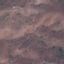
Land use / land cover: HerbaceousVegetation